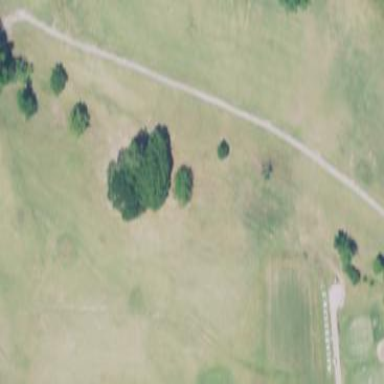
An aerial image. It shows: Driving range for golf on grass.